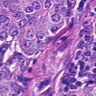
Metastatic tissue present: yes